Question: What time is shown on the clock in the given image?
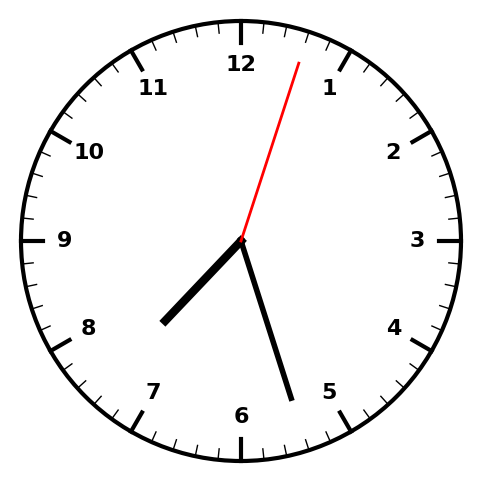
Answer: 07:27:03